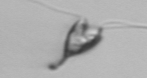
Label: Pyramimonas_longicauda